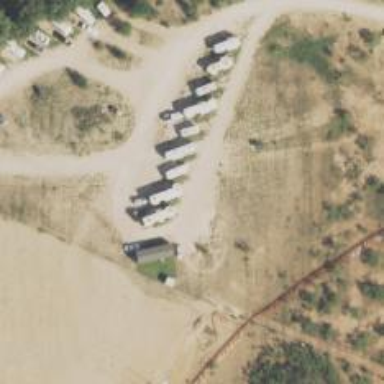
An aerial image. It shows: Caravan site for tourism.